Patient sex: M
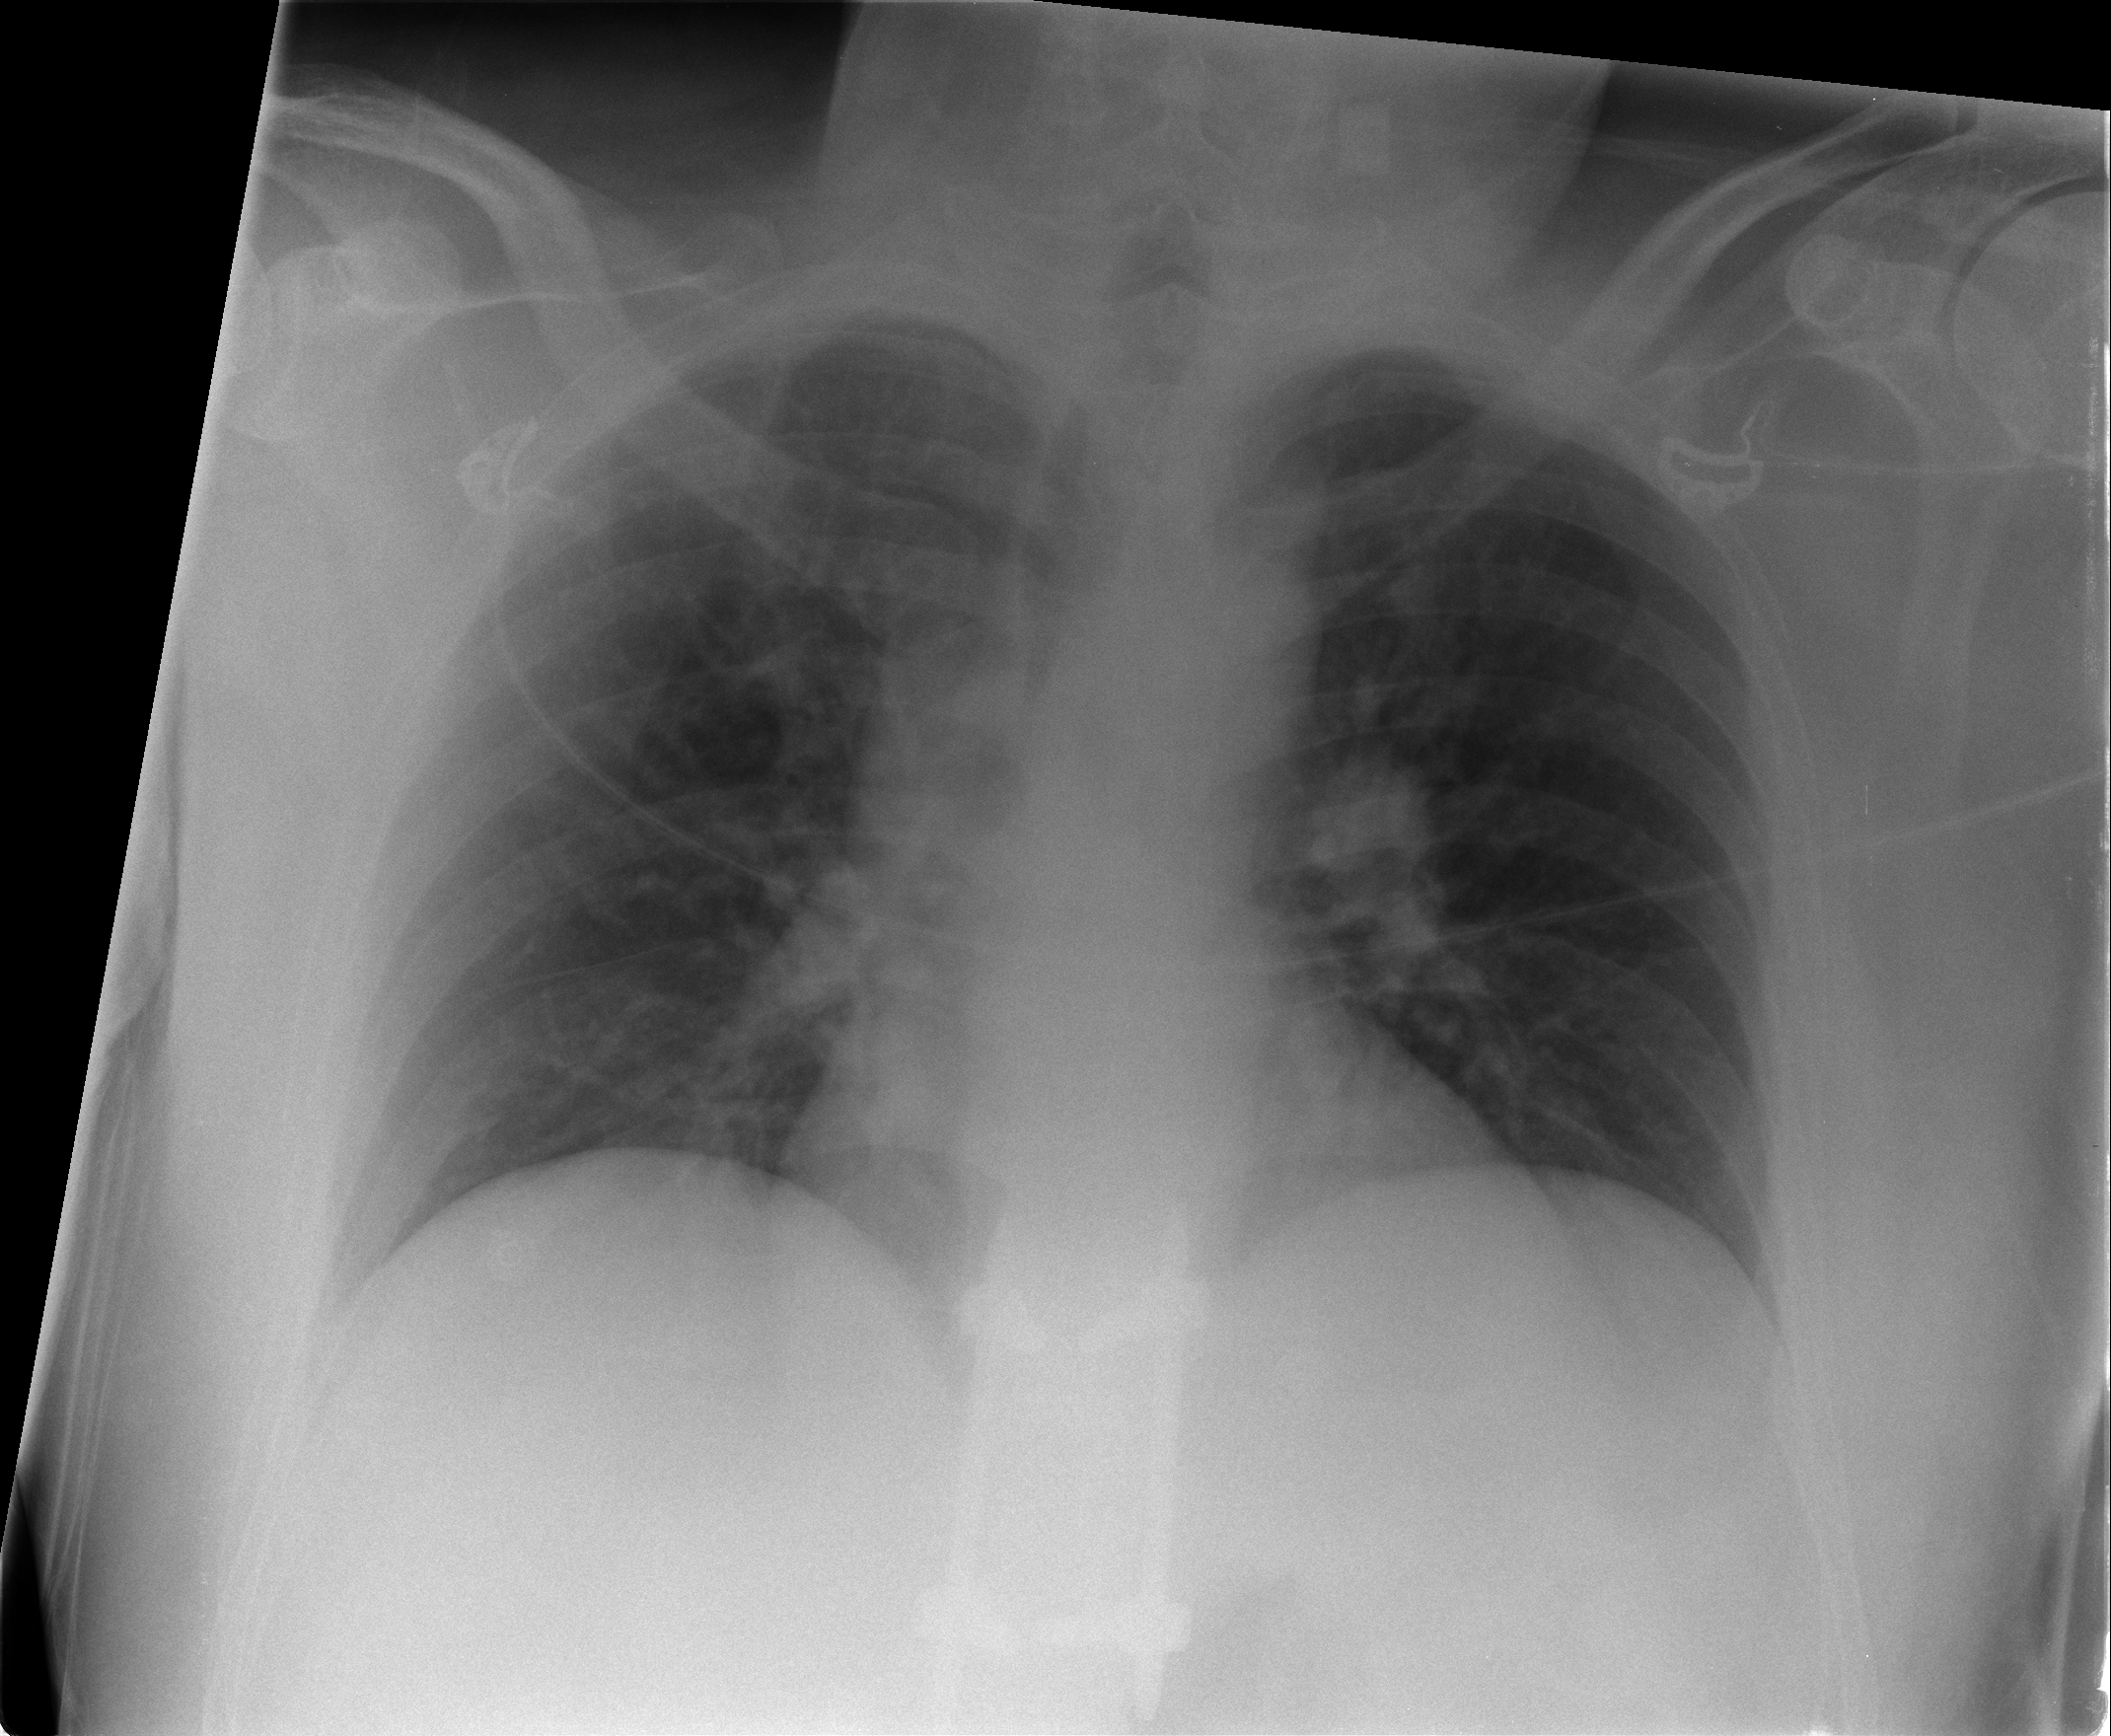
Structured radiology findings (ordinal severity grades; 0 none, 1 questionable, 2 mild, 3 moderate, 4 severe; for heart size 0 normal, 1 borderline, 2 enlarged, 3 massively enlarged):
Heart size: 0
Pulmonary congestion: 0
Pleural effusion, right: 0
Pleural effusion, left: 0
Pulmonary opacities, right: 1
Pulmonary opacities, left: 0
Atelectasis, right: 0
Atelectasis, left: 0